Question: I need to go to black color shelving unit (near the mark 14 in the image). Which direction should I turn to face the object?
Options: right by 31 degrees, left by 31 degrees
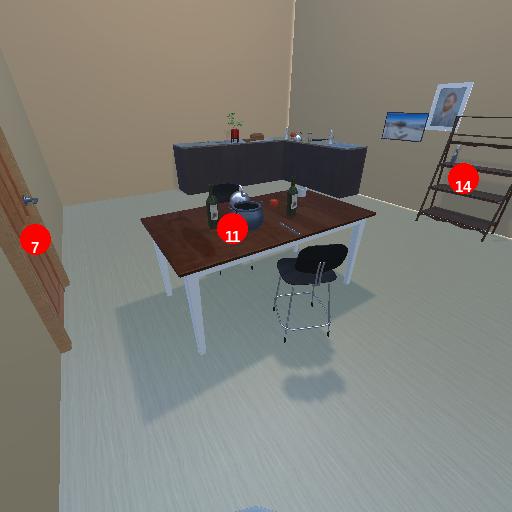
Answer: right by 31 degrees